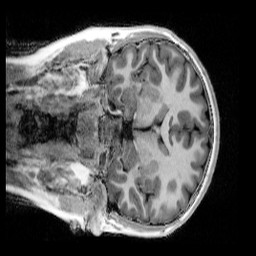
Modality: UNIT1_denoised
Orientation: coronal
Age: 11
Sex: female
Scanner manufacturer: siemens
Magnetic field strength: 3 T
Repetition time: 4 s
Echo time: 0.00303 s